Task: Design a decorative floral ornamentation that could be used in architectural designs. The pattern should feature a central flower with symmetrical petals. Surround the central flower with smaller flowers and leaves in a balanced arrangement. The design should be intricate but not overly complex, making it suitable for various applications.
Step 1262:
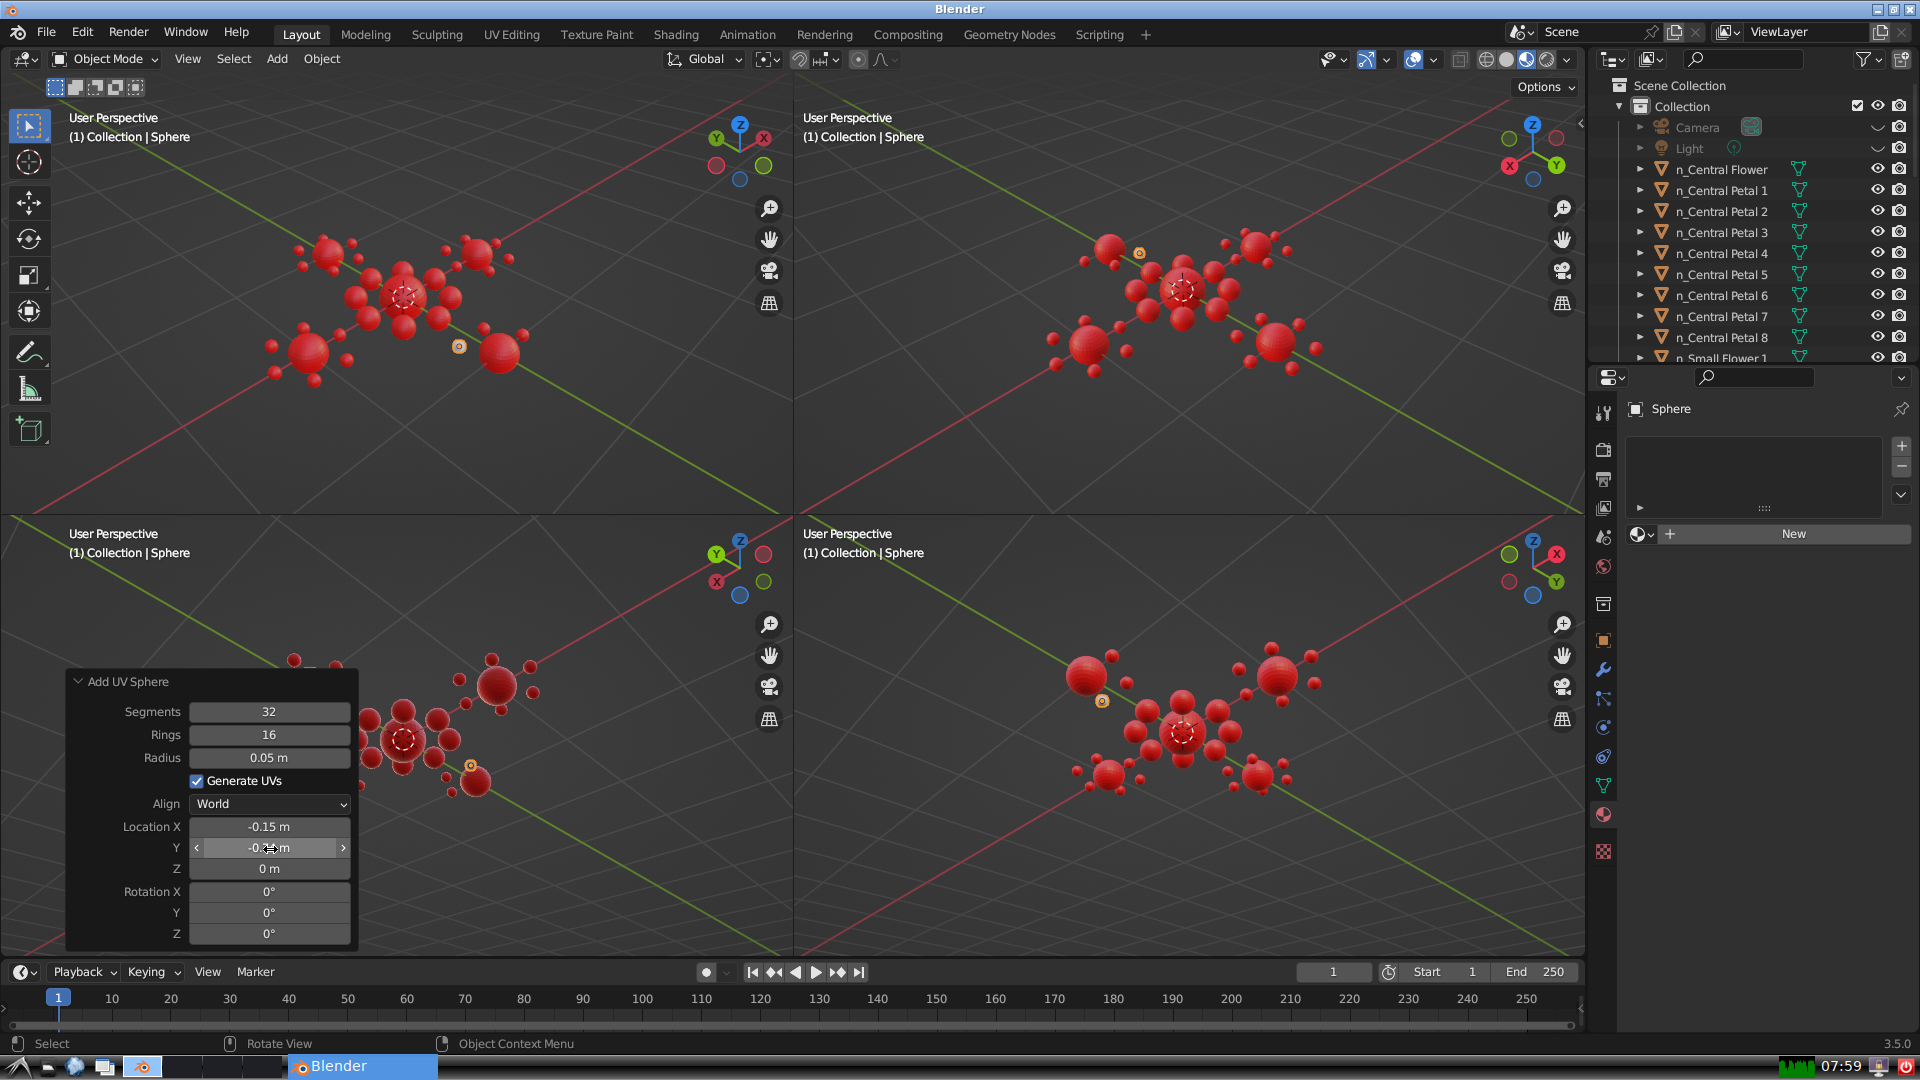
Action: {"mouse_move": [270, 867]}